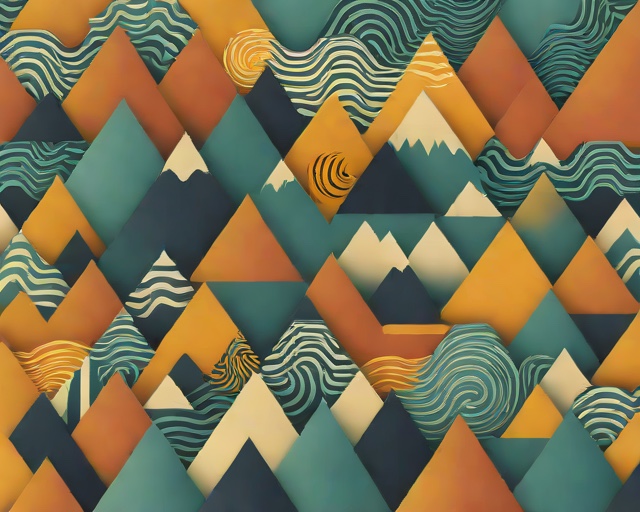
Category: Summer